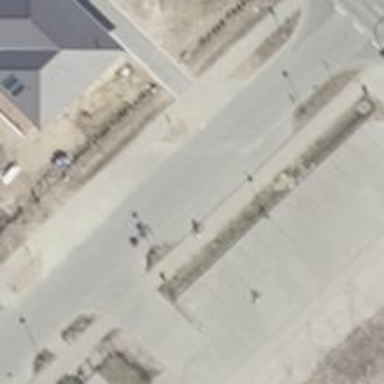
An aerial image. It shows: Street-side parking with parallel orientation.